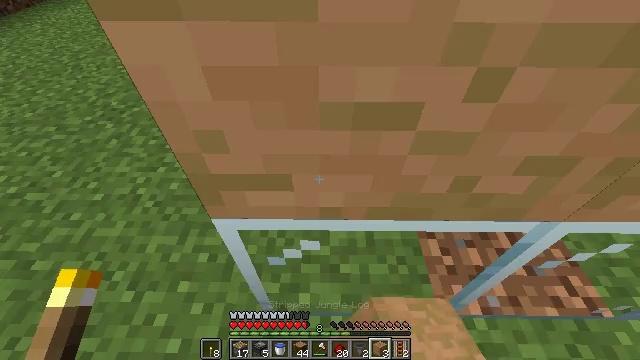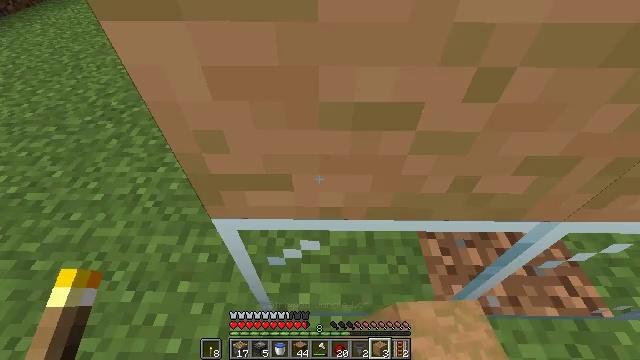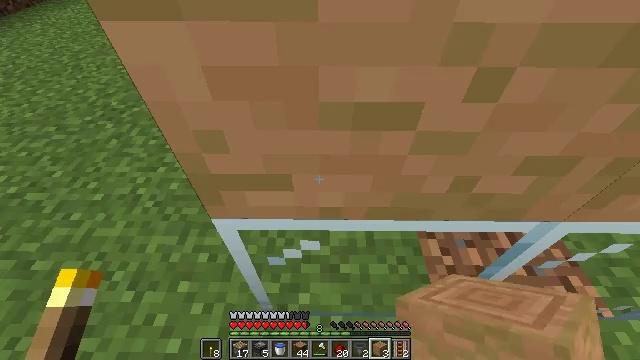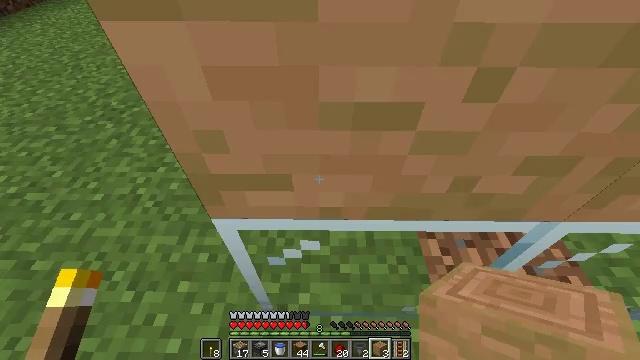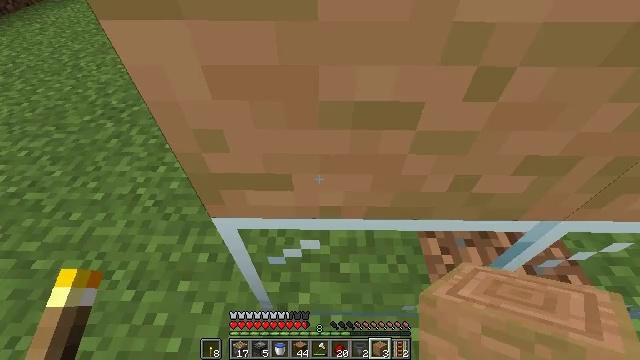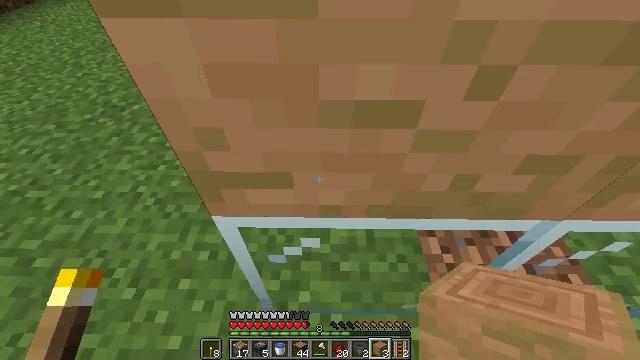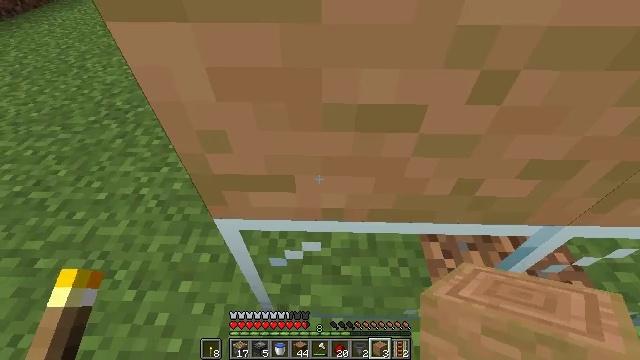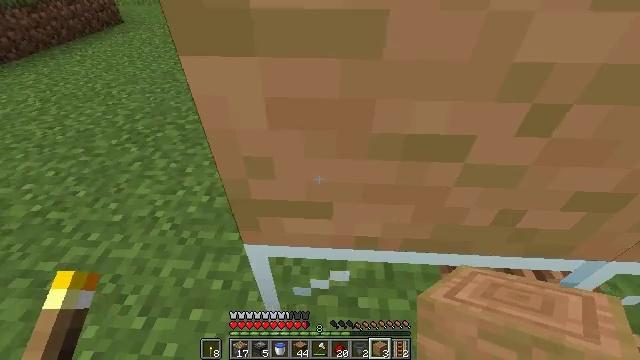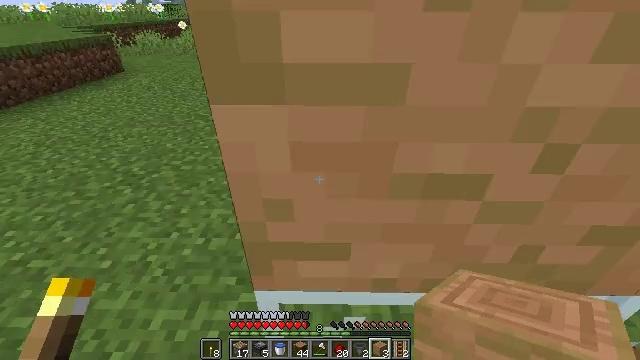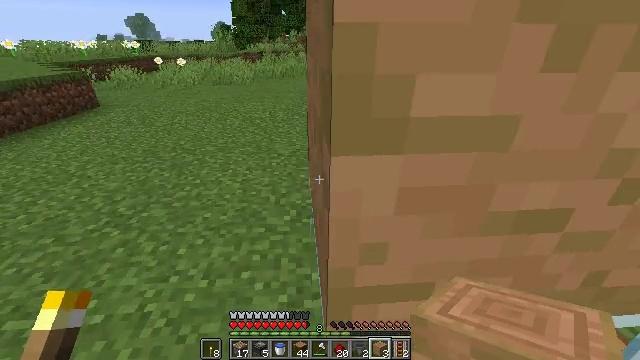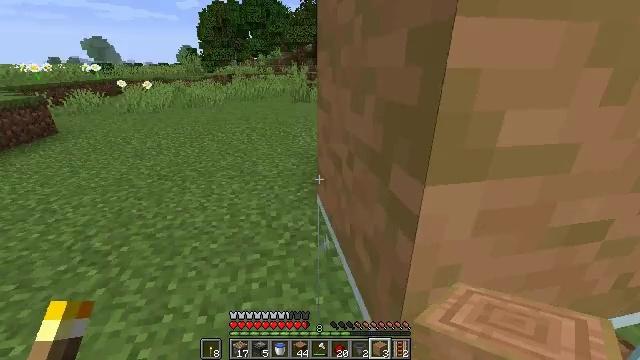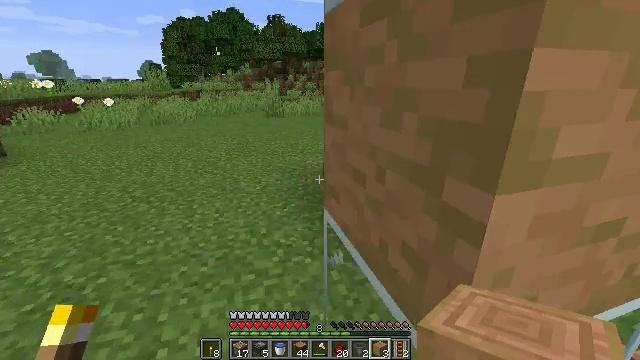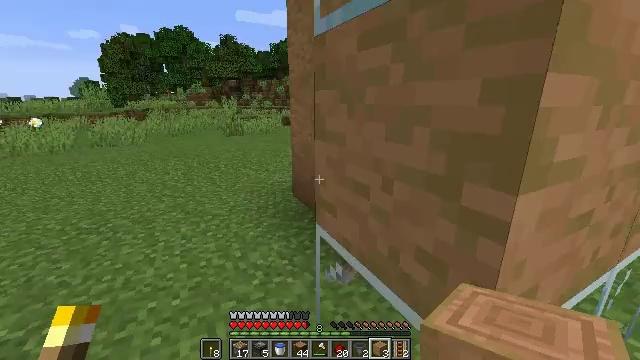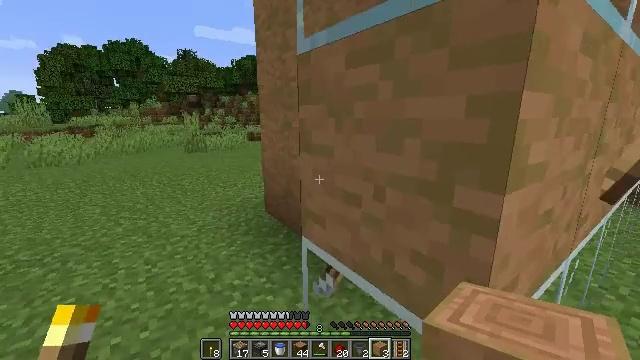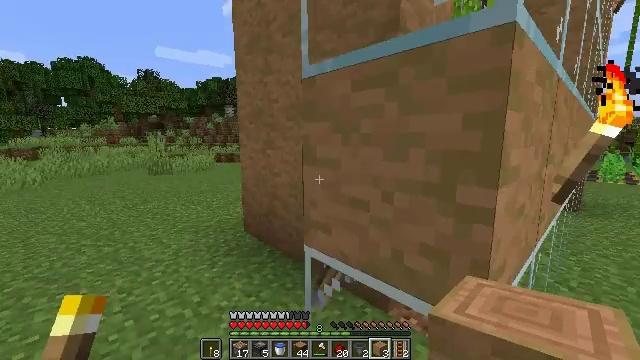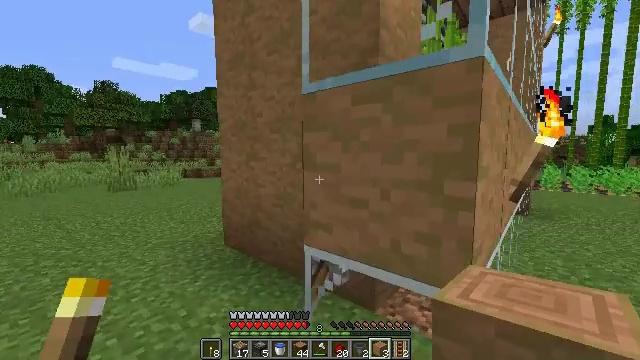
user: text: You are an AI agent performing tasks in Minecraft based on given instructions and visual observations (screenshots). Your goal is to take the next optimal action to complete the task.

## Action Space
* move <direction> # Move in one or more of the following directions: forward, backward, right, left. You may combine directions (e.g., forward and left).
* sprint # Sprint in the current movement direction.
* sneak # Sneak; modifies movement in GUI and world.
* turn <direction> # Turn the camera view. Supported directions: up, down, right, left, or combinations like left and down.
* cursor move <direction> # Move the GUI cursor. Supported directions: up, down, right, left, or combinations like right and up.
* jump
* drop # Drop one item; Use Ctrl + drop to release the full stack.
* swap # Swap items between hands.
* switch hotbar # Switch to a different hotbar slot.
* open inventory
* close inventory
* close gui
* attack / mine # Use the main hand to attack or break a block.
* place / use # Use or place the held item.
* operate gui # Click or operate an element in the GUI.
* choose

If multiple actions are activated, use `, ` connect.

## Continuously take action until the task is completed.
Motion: motion action
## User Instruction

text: Break the stripped jungle log.
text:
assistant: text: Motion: no_op
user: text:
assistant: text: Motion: no_op
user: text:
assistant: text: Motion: no_op
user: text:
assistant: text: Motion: no_op
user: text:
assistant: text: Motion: no_op
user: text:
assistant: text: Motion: no_op
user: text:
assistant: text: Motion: move left, turn left and up
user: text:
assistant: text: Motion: move left, turn right and up
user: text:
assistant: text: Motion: move left, turn right and up
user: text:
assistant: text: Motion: move left, turn right and up
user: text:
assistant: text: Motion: move left, turn right and up
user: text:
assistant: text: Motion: move left, turn right and up
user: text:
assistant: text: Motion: move back and move left, turn right and up
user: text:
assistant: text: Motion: move back and move left, turn right and up
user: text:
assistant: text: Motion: move back and move left, turn right and up
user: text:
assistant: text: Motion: move back and move left, turn right
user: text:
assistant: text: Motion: move back and move left, turn right and up
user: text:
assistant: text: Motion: move back and move left, turn right
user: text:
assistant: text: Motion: move back and move left, turn right
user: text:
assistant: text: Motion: move back and move left
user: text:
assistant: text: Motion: move left
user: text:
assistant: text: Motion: move left, turn right
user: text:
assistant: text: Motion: turn right
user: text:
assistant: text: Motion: turn right
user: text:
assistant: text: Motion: turn right
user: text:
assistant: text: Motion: turn right
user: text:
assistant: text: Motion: no_op
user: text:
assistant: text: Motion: no_op
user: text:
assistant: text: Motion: no_op
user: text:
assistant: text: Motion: no_op